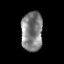
Tissue: prostate
Cell type: Epithelial cells
Senescence score: 0.1892
Nuclear area (px): 833
Mean DAPI intensity: 128.911